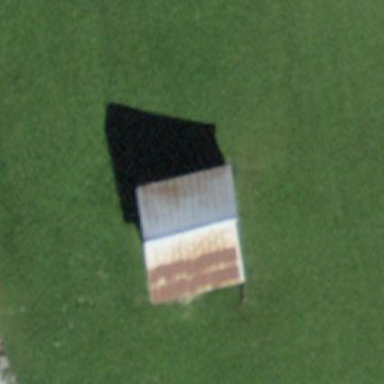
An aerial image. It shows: Barn.